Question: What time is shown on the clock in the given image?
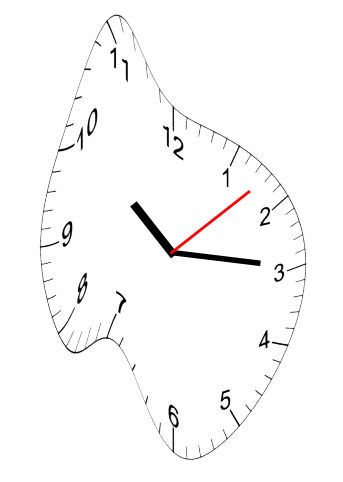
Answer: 10:15:08